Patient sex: F
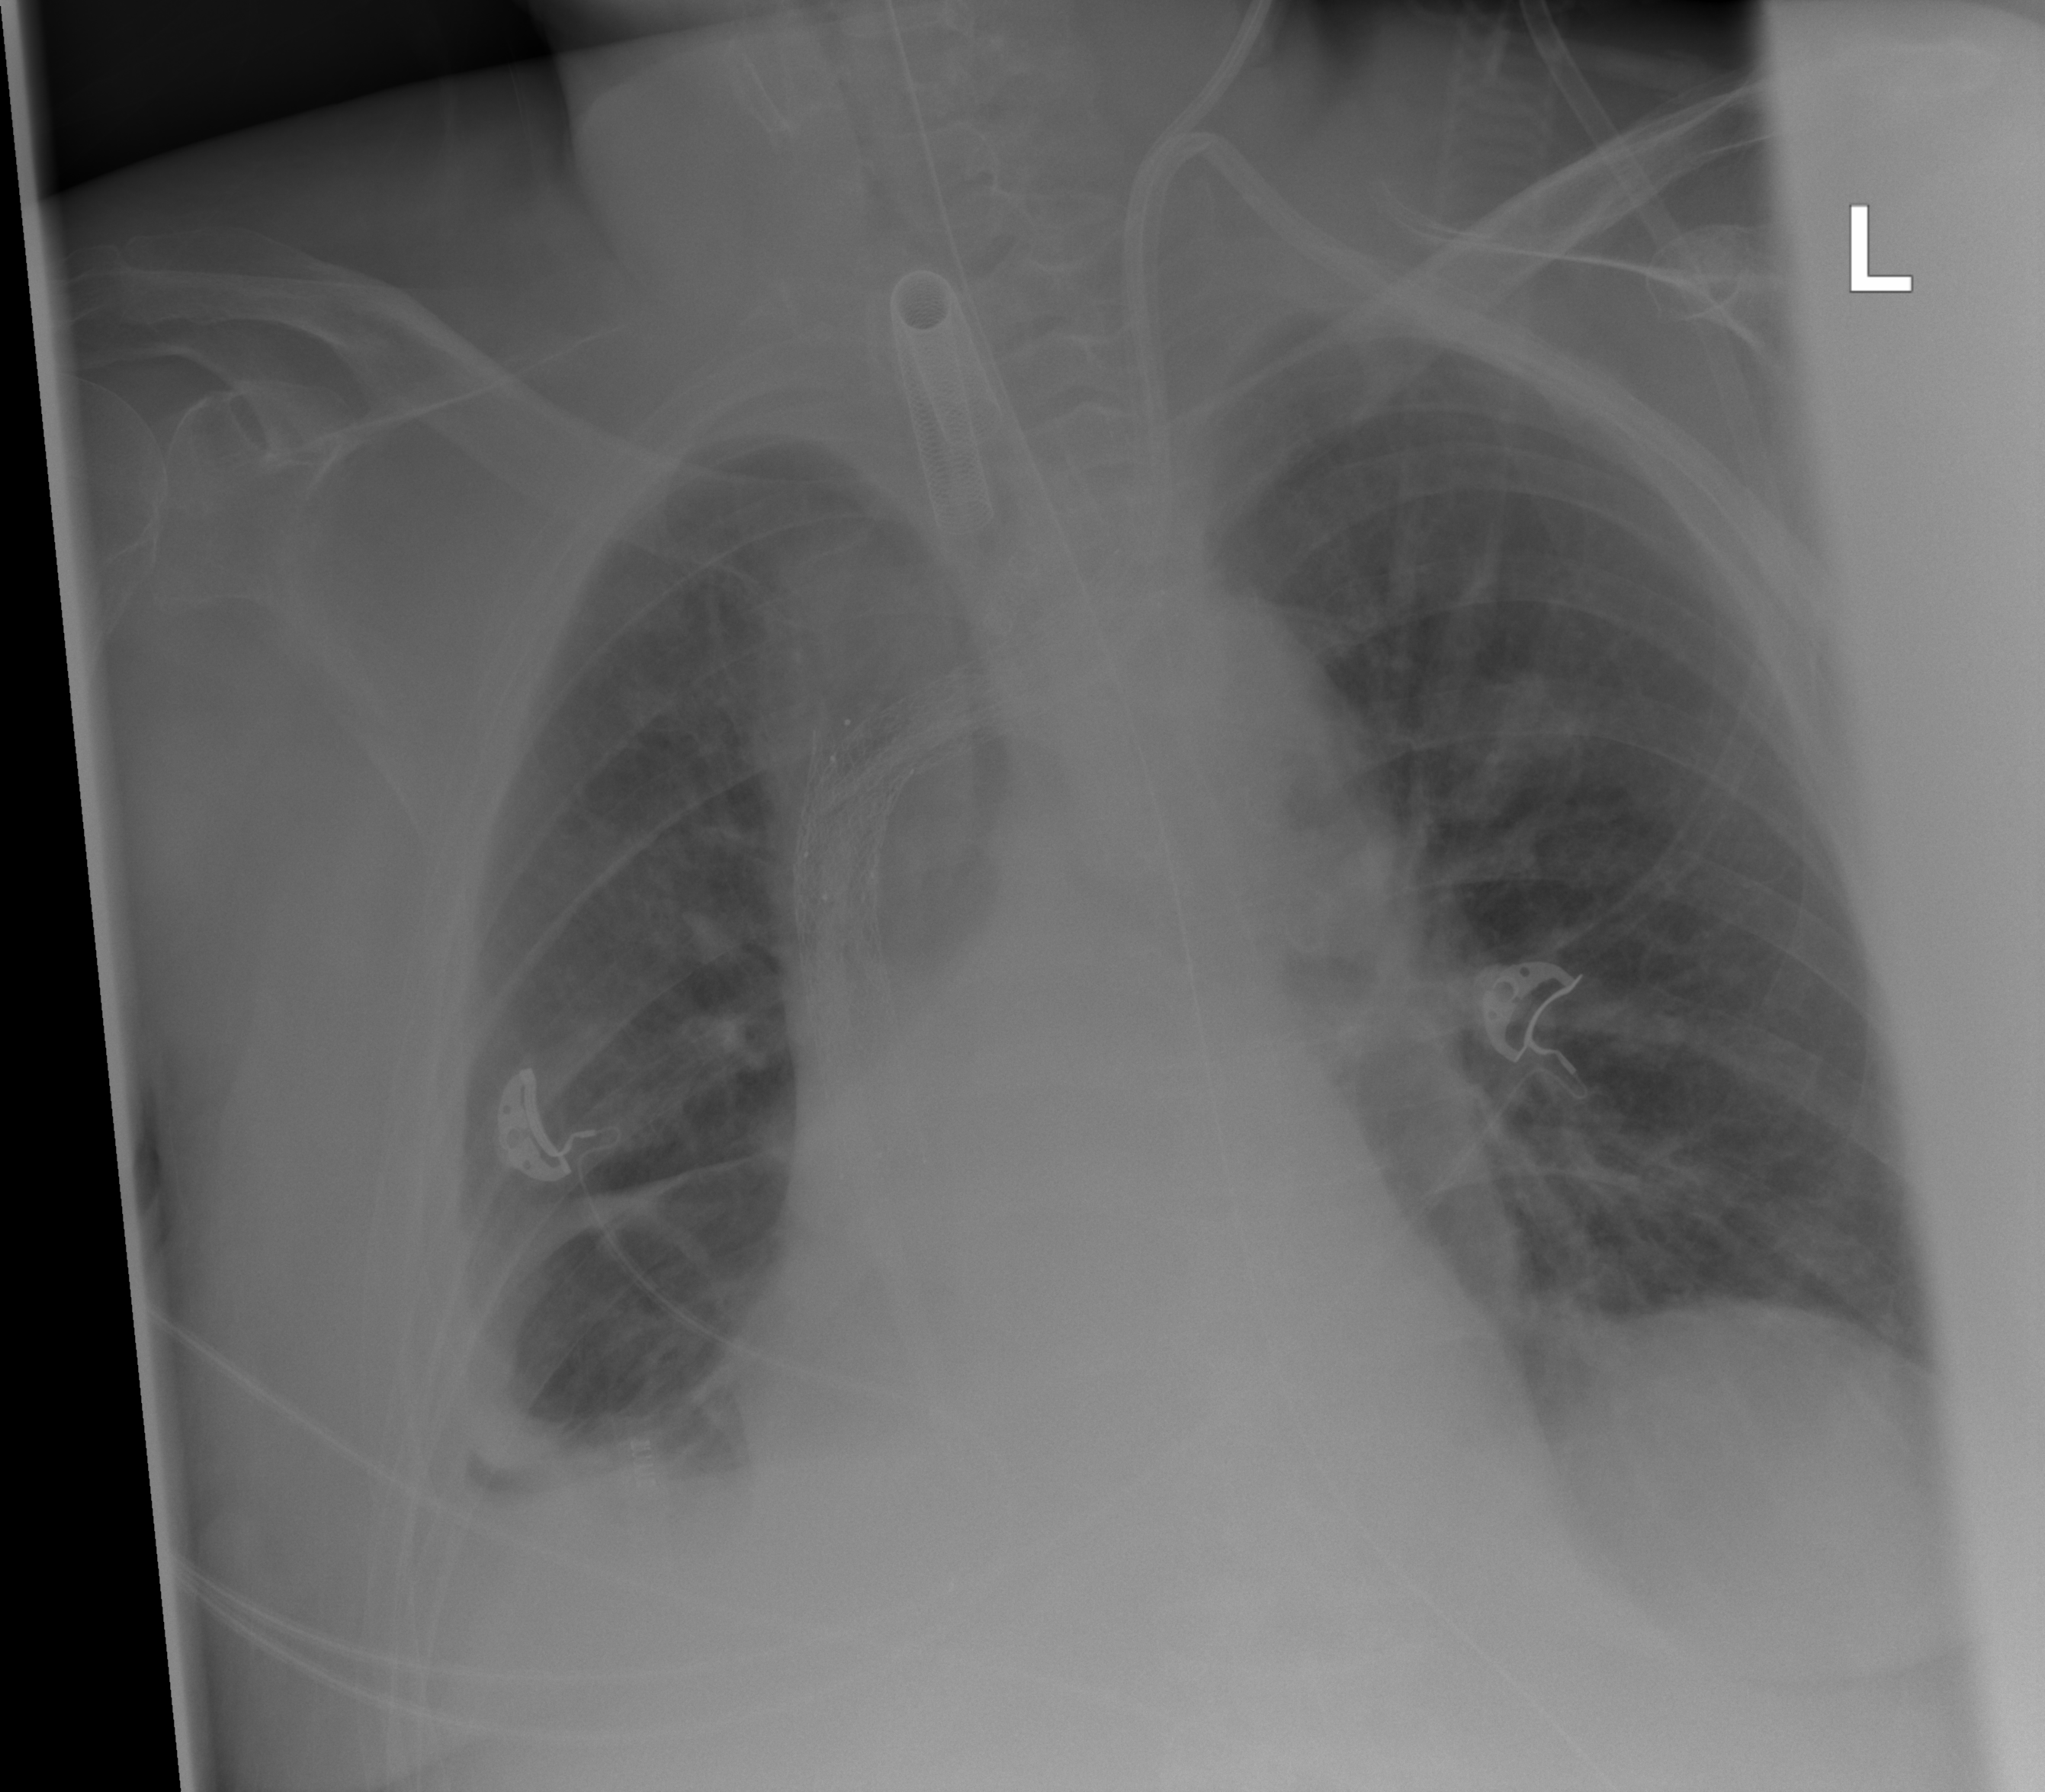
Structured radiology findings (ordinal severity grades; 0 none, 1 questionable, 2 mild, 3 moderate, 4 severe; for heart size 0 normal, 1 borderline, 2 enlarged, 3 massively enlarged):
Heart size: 0
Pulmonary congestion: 0
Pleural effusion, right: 2
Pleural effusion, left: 0
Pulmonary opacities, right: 0
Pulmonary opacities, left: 0
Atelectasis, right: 2
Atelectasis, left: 0